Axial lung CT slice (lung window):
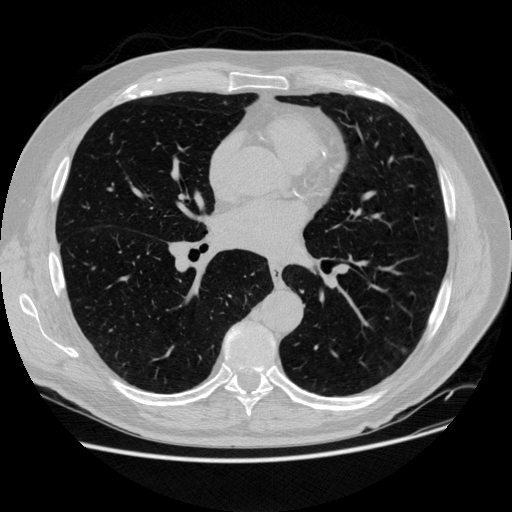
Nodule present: no